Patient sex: F
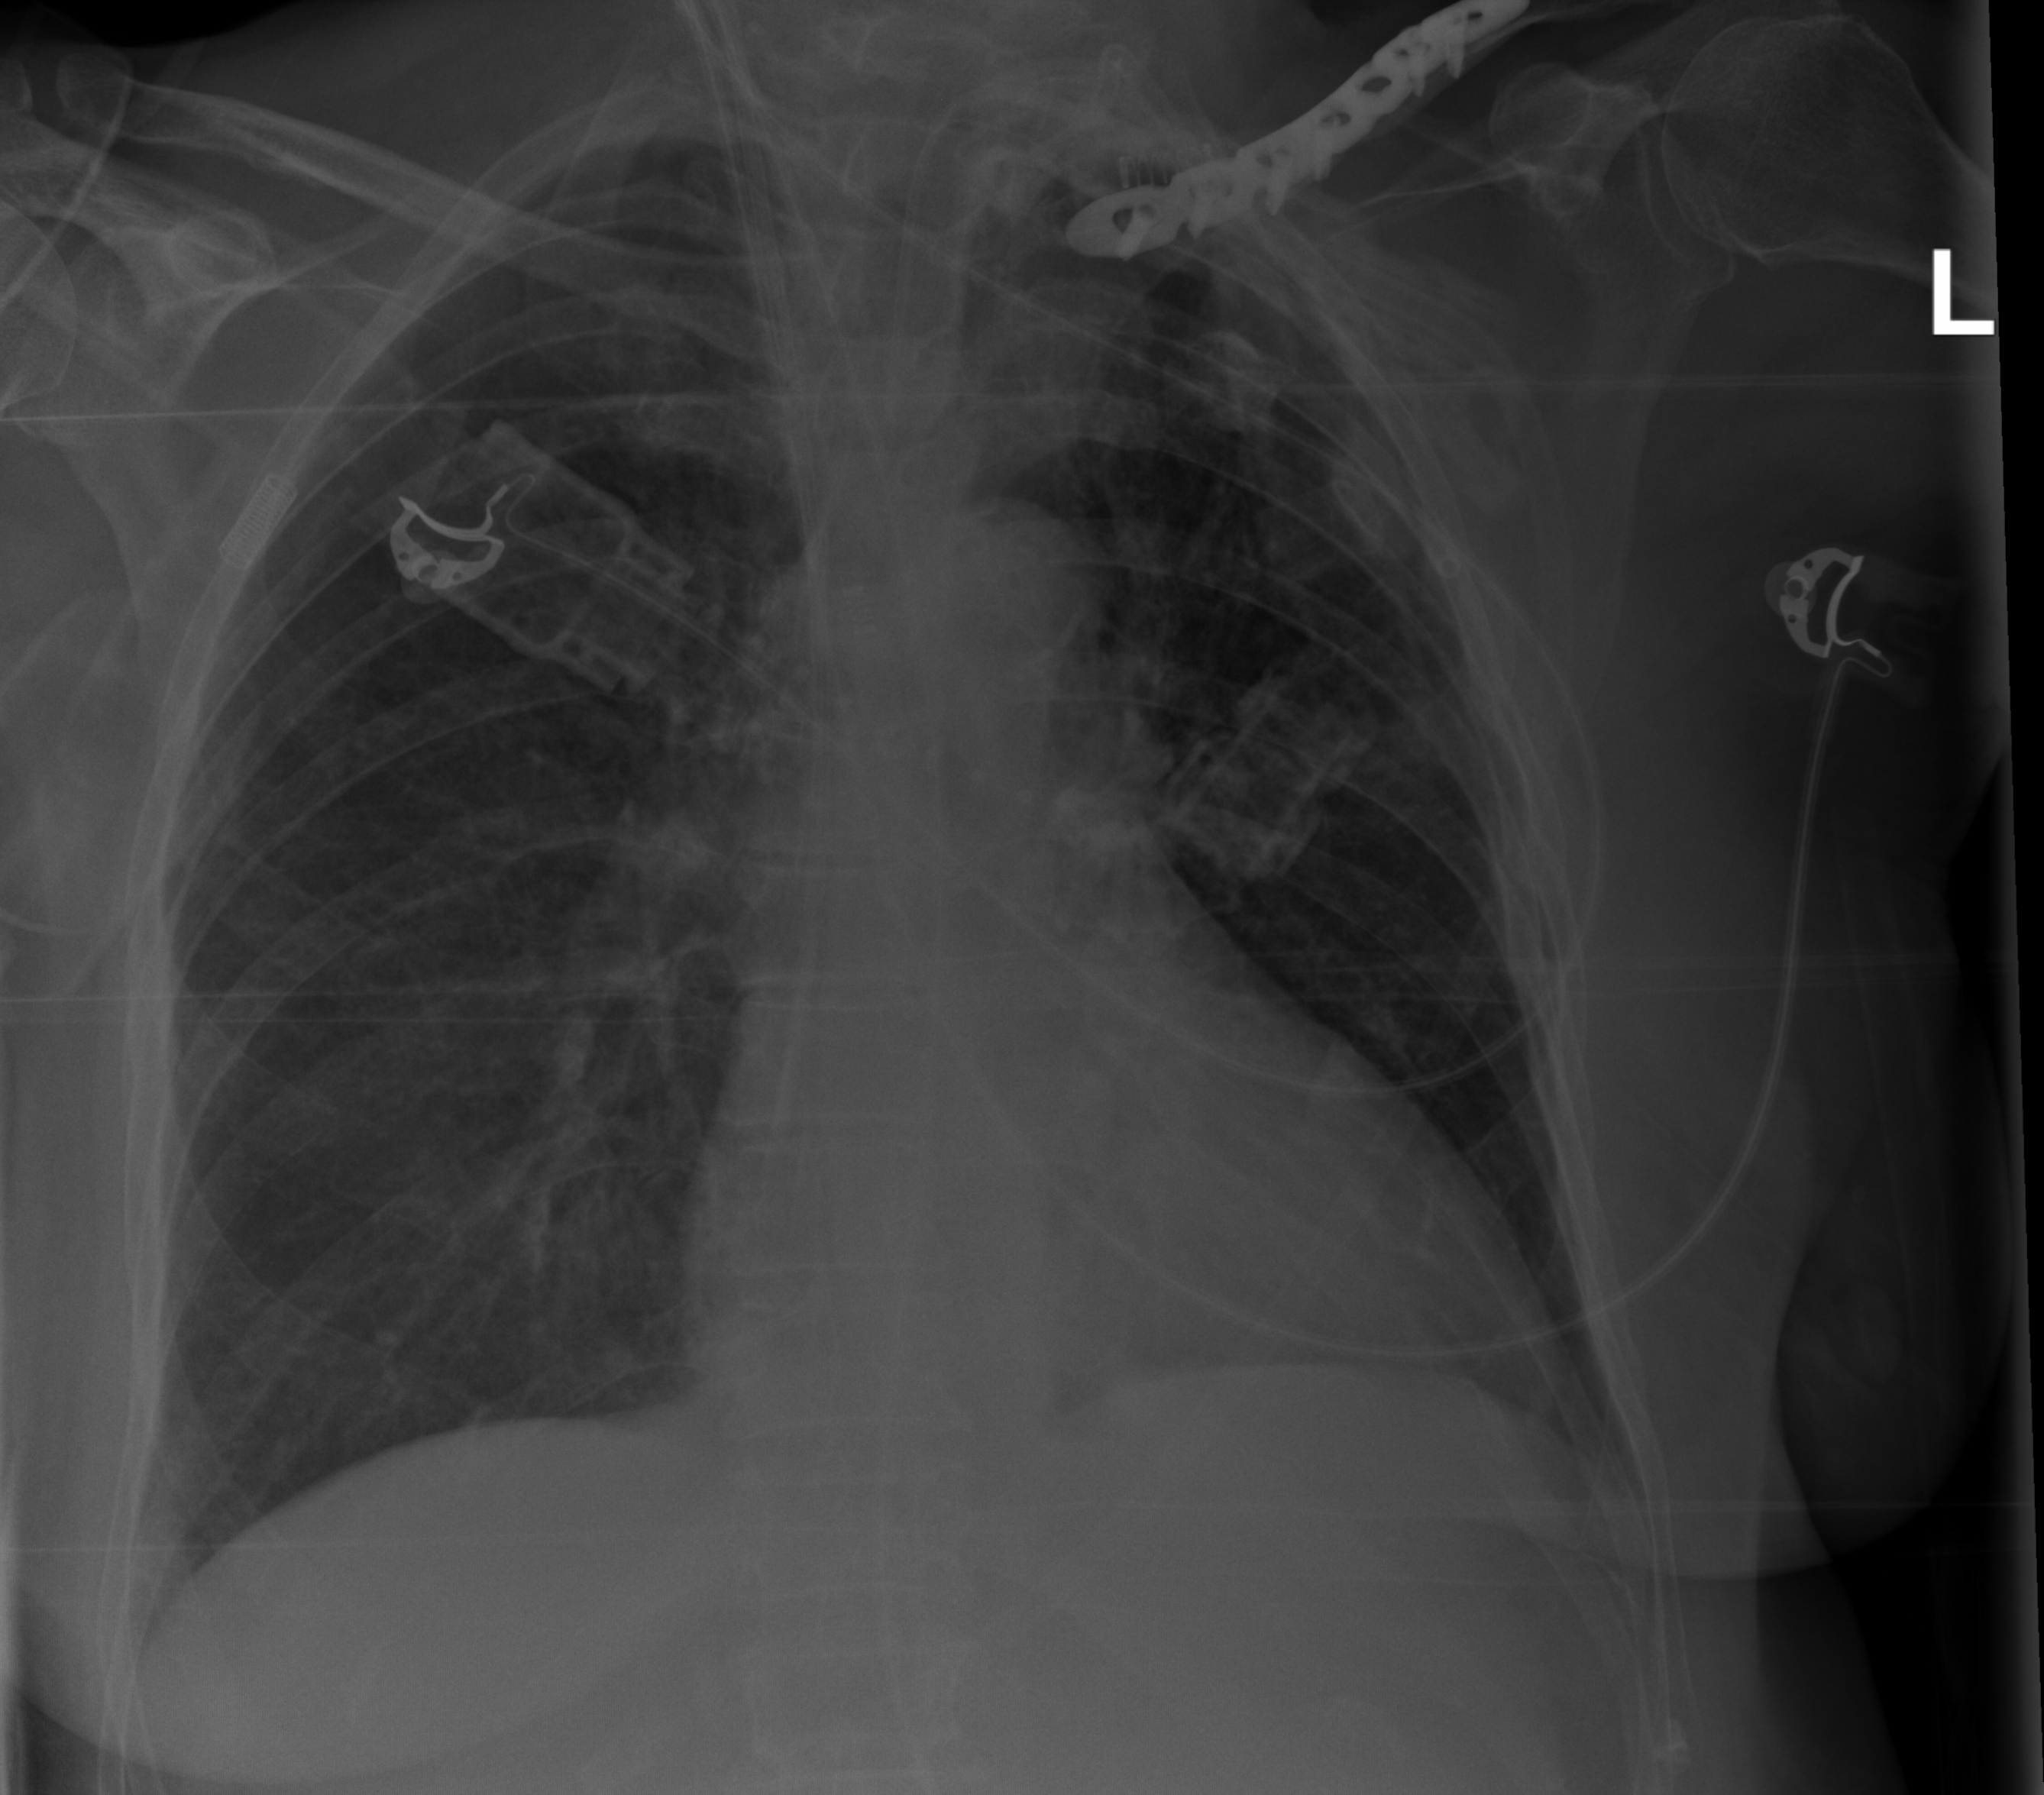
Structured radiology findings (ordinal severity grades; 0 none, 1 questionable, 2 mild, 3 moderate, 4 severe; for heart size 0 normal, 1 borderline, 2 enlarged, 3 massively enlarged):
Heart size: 1
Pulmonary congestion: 1
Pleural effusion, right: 0
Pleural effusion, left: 0
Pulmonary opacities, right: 0
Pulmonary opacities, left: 0
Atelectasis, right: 2
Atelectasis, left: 1